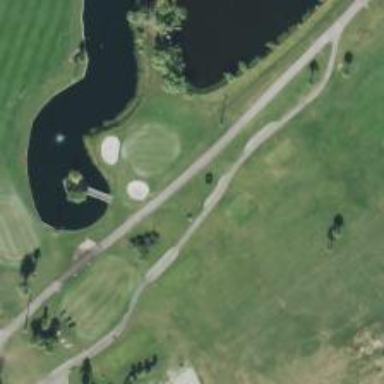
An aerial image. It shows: Path for both road and golf.